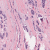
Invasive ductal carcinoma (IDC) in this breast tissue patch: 1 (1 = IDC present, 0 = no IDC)